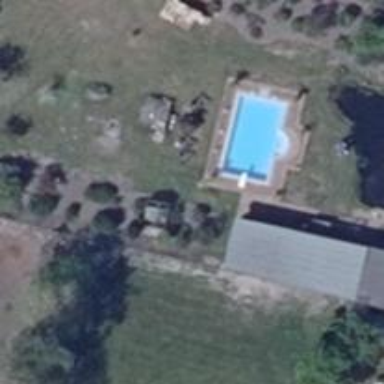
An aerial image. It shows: Swimming pool located in leisure land.